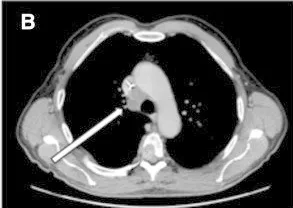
Comparison of CT scans realized before and after two months of treatment with a BRAF inhibitor. A, B, C: CT realized on April 2012. C, F (bone window): Left iliac bone regeneration. Notice cortical bone regeneration of arcuate line of ilium.
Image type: radiology (ct)